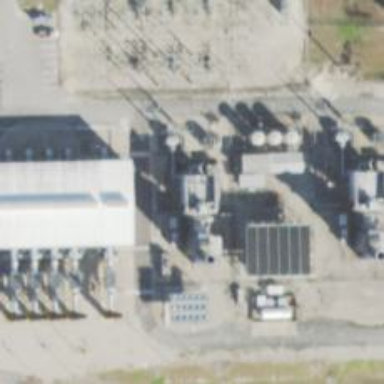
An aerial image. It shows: Gas turbine generator powered by gas.